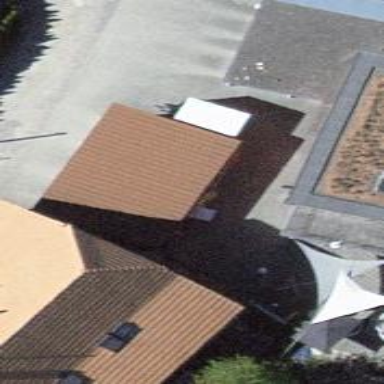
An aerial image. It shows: View of roof of building.